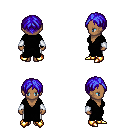
a pixel art fantasy rpg character, female body template, human, dark skin, black robe, white pants, blue parted hairstyle, white cloth bracers, gold boots, four views (front, back, left, right), 2x2 character sprite sheet, small pixel art, hard edges, no anti-aliasing